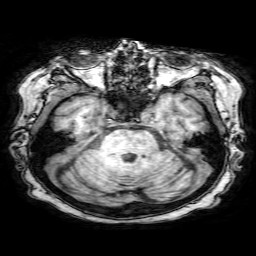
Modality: T1w
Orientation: coronal
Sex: female
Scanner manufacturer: philips
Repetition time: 0.008441 s
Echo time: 0.00395 s